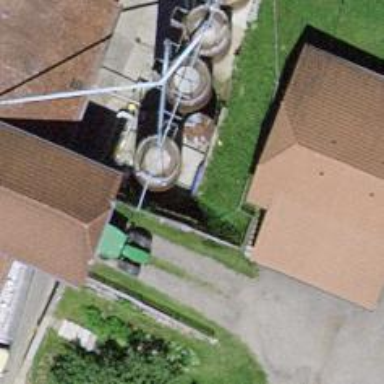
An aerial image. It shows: Silo.